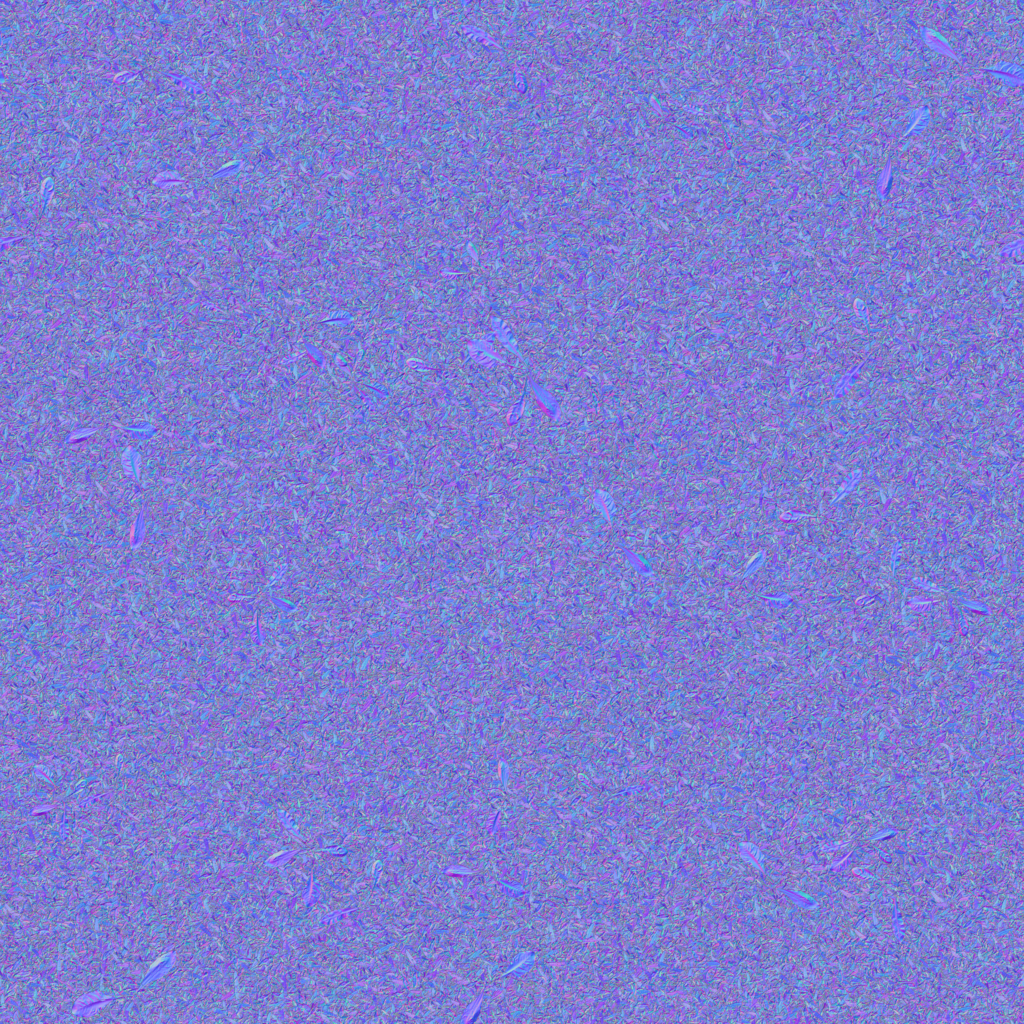
Texture map type: NormalDX